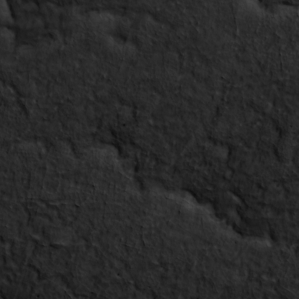
Label: non_frost